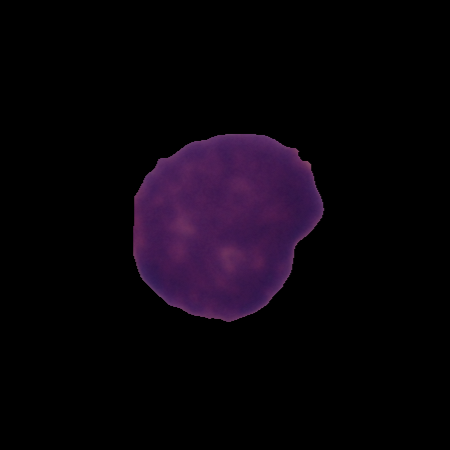
Label: healthy